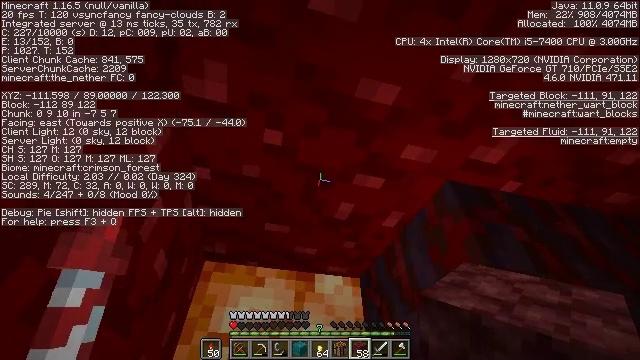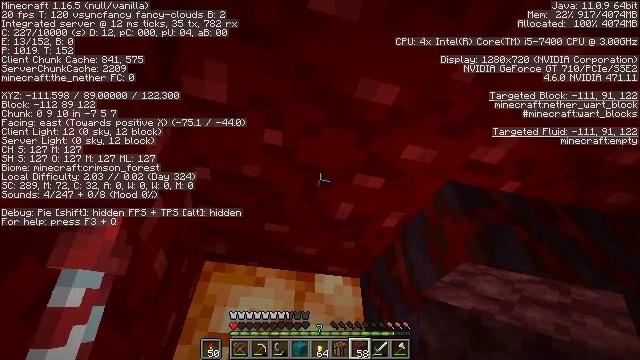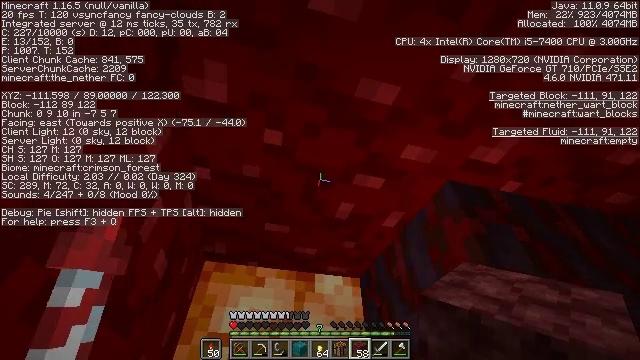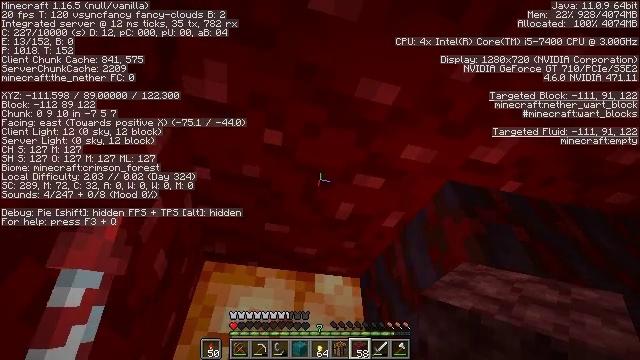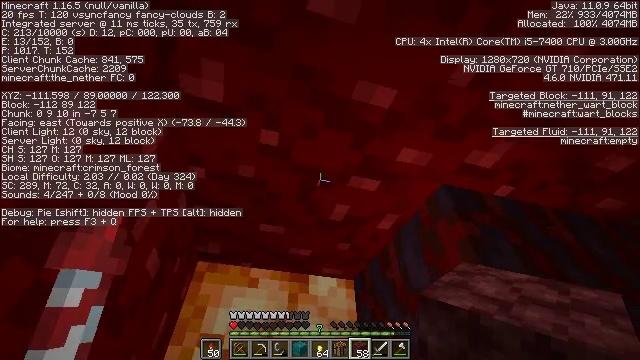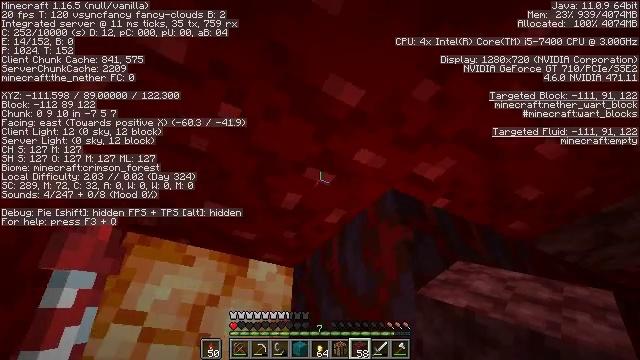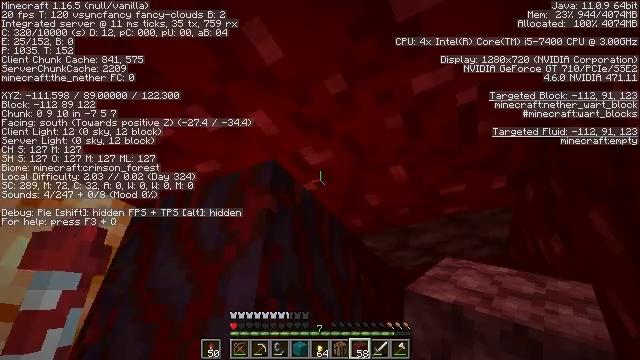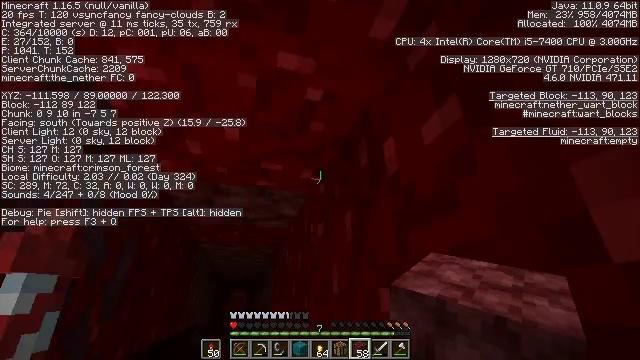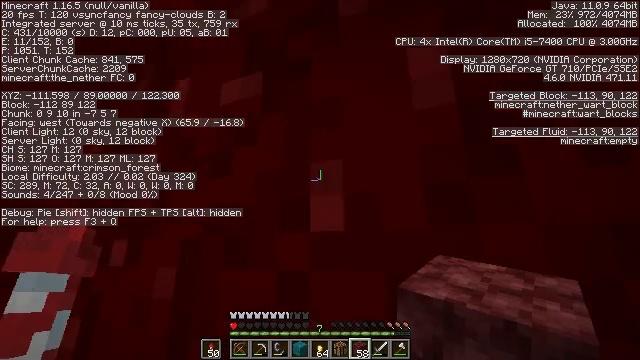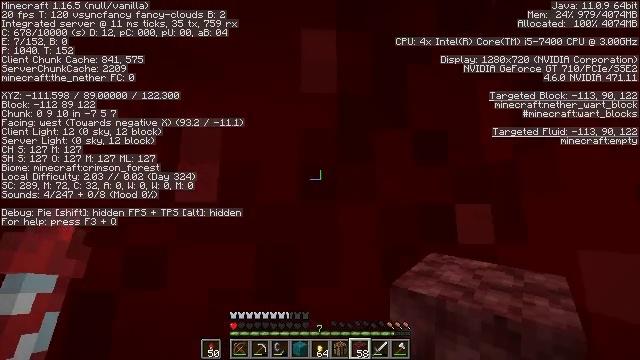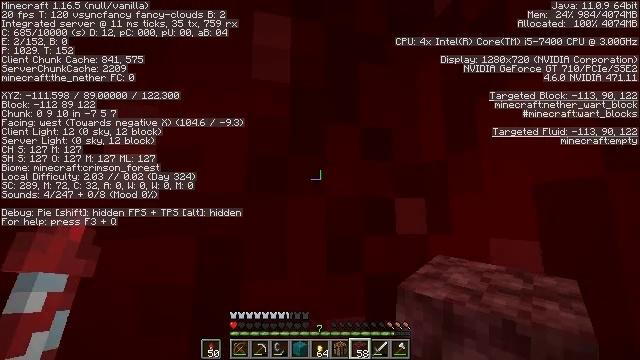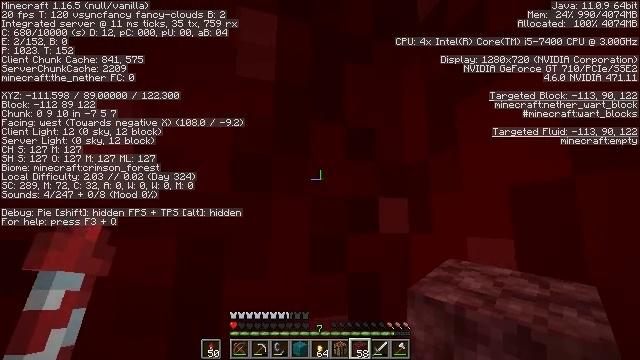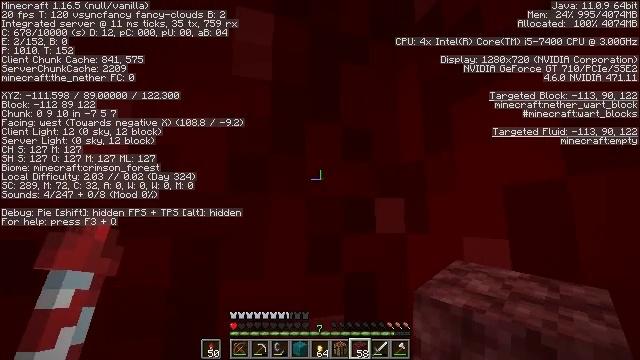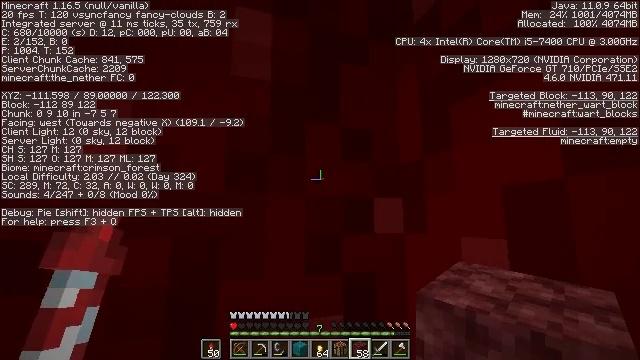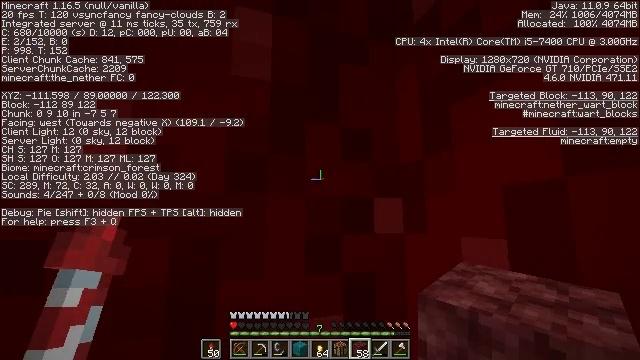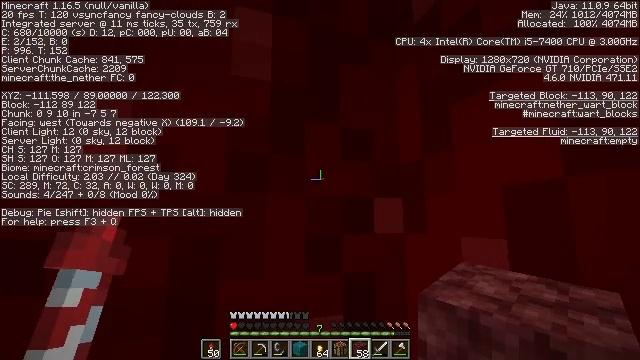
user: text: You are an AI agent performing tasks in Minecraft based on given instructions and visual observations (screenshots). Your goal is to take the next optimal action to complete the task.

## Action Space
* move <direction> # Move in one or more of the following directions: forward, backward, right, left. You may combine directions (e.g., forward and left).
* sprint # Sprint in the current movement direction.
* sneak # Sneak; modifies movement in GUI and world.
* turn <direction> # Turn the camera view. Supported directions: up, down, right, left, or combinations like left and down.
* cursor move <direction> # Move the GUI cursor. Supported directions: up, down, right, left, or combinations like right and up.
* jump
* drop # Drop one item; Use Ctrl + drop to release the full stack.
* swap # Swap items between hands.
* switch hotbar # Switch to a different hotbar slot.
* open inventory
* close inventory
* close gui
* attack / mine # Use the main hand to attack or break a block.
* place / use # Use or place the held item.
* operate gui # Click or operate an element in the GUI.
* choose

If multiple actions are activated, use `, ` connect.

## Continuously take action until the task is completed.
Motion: motion action
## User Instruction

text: Collect the nether wart block for decoration.
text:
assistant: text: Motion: sneak
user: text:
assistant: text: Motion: sneak
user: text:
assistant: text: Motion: sneak
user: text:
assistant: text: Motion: sneak, turn right
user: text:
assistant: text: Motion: sneak, turn right and down
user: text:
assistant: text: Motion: sneak, turn right and down
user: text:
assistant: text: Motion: sneak, turn right and down
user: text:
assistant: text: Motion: sneak, turn right and down
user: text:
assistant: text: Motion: sneak, turn right and down
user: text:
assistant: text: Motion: sneak, turn right and down
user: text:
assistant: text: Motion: sneak, turn right
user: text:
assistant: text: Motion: sneak
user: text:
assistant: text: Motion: sneak
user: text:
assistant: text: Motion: sneak
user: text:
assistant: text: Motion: sneak
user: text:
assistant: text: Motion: sneak
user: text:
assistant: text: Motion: sneak
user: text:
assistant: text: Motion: sneak, turn right
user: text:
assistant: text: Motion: sneak, turn right and down
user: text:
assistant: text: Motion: sneak, turn right and down
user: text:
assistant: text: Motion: sneak, turn right and down
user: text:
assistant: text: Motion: sneak, turn left and down
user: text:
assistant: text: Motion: sneak, turn right and down
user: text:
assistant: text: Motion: sneak, turn right and down
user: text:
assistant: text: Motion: sneak, turn right and down
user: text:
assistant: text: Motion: sneak, turn right
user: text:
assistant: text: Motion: sneak, turn right and up
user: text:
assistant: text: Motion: sneak
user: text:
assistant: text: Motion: sneak, turn up
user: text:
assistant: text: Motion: sneak, turn up